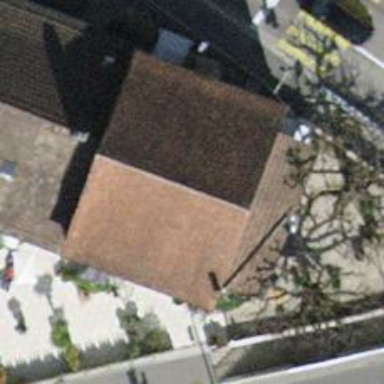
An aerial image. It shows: Restaurant.